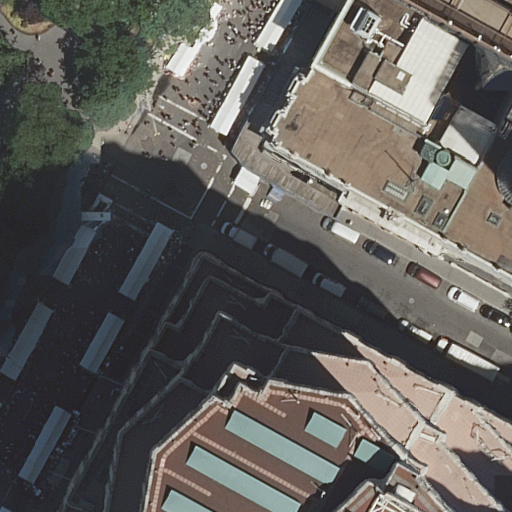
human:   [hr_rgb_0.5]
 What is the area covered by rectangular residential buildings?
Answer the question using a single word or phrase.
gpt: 409m2

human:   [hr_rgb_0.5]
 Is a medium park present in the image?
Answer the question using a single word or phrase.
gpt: no

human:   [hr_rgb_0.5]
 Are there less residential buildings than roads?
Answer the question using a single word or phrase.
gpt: yes

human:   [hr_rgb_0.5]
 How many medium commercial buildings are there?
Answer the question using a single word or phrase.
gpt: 0

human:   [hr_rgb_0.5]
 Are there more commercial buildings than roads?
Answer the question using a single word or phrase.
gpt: no

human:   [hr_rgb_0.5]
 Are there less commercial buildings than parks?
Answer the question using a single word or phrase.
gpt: yes

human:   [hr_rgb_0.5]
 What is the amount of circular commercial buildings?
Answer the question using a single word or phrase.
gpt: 0

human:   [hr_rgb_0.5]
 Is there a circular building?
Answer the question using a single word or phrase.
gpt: no

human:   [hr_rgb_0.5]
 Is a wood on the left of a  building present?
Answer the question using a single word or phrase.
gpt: yes

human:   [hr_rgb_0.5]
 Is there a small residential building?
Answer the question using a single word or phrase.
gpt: yes

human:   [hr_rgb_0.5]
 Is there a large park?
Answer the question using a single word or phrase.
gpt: yes

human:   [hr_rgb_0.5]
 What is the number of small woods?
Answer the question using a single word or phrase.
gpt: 0

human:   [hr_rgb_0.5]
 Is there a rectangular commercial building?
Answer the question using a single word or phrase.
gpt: no

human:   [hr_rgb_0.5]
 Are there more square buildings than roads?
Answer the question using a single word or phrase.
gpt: no

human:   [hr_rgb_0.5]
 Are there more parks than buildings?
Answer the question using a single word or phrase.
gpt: no

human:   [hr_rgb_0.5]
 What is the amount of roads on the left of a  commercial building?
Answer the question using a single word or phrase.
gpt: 0

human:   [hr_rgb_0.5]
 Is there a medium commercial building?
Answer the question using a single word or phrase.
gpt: no

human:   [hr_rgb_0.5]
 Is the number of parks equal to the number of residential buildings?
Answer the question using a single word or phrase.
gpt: no

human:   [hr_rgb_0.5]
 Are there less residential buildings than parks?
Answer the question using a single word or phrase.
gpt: no

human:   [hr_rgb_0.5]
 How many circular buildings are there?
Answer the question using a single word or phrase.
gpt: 0

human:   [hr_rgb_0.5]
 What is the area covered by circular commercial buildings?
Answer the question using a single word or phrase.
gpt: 0m2

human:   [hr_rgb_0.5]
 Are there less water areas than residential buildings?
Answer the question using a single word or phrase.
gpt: yes

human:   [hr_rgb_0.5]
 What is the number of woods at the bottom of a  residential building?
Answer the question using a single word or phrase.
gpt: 1

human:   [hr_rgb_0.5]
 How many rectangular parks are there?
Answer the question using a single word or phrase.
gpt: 1

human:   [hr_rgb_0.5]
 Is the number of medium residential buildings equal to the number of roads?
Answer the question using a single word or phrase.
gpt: no

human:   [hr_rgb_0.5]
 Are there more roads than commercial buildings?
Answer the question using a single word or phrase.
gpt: yes

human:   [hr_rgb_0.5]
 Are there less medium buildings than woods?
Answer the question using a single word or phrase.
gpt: no

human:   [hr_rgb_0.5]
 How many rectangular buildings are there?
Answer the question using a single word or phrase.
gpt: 2

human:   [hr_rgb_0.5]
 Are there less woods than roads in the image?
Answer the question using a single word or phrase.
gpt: yes

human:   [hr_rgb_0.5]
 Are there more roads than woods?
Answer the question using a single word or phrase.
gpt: yes

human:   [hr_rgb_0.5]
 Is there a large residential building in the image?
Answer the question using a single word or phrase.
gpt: yes

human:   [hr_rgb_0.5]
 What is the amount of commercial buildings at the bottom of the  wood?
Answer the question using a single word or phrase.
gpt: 0

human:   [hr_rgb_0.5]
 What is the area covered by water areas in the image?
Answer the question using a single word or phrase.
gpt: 0m2

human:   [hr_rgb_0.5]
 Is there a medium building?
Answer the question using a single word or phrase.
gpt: yes

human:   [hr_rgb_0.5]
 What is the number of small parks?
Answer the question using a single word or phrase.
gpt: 0

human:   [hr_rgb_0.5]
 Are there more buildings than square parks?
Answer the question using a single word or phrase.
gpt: yes